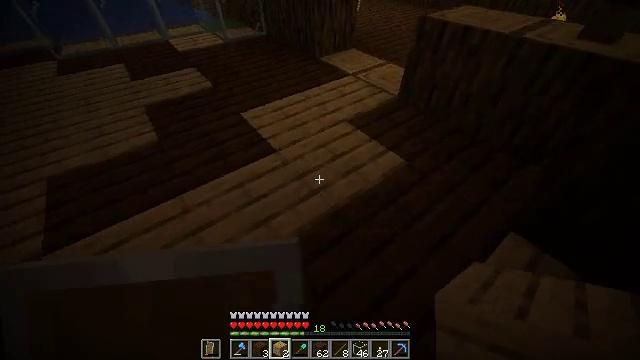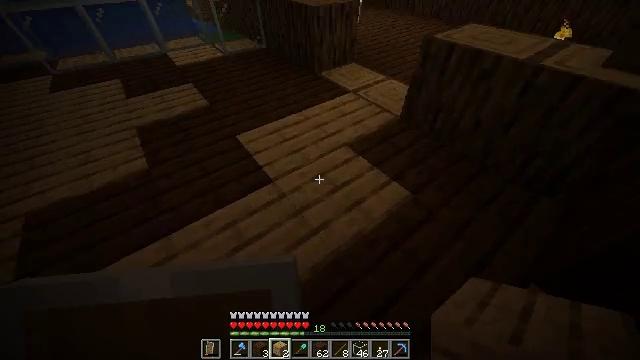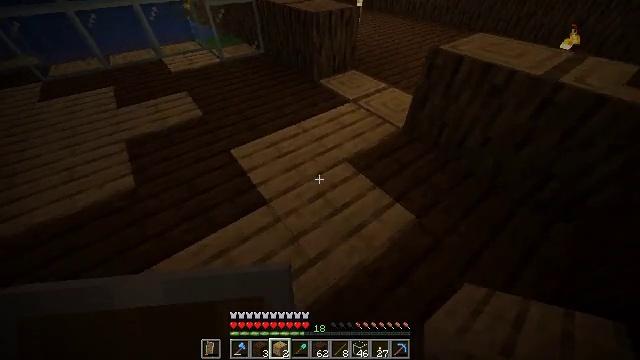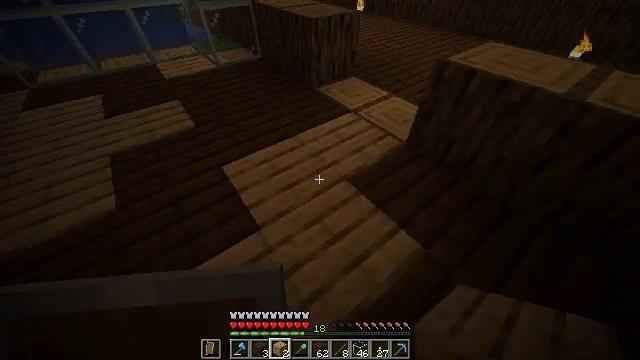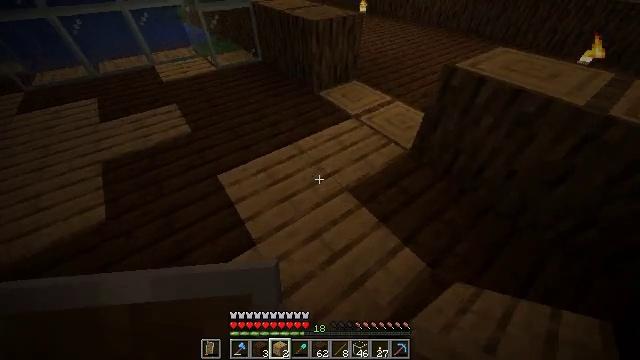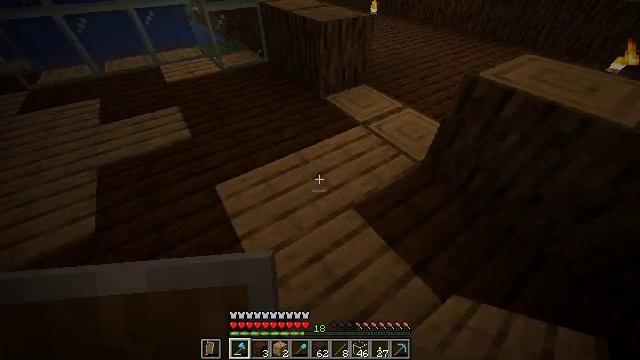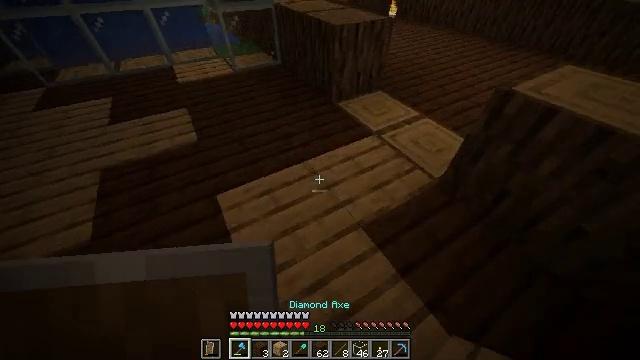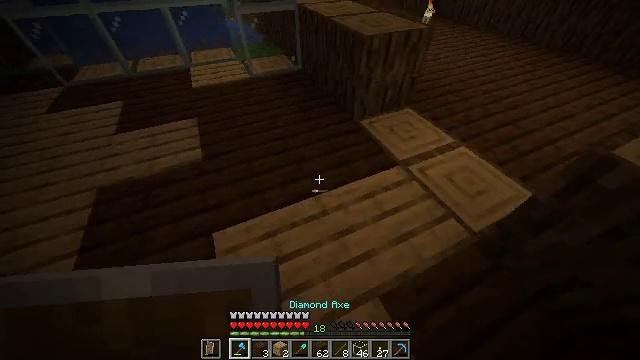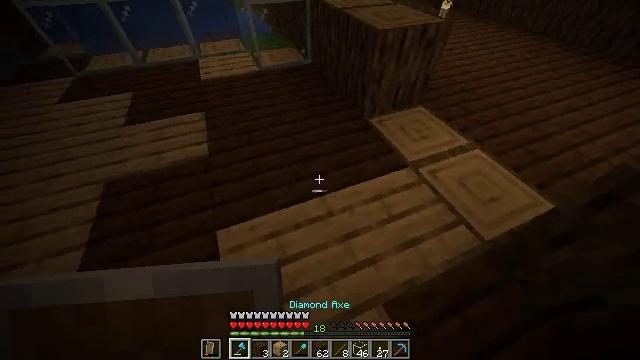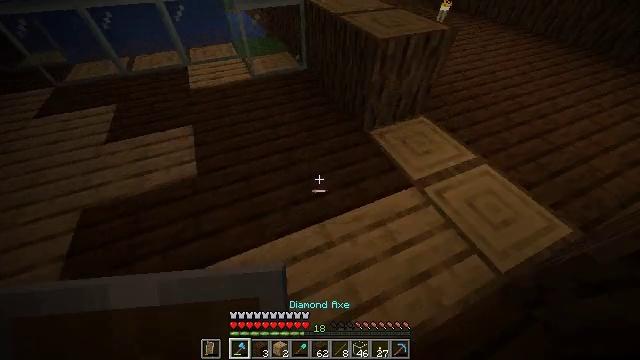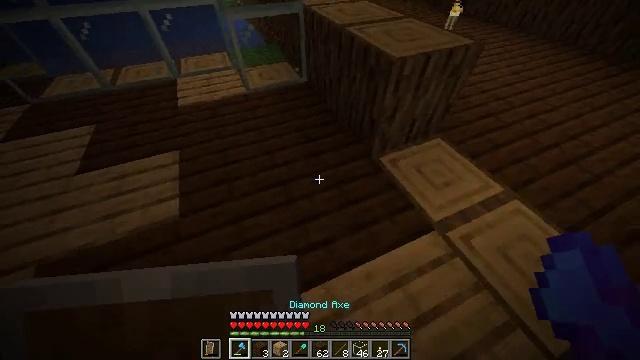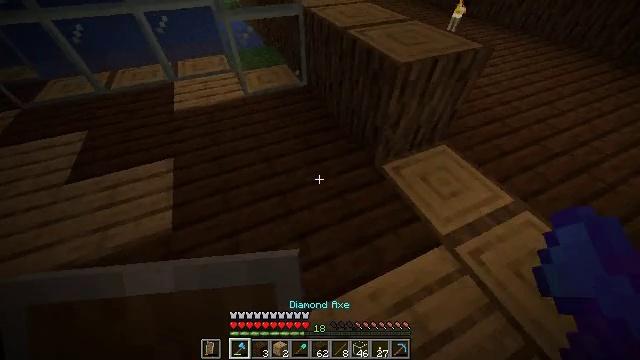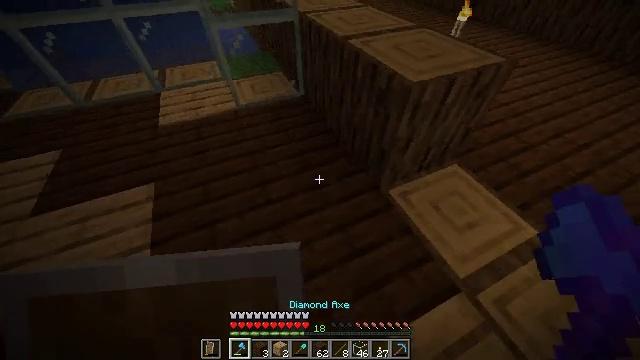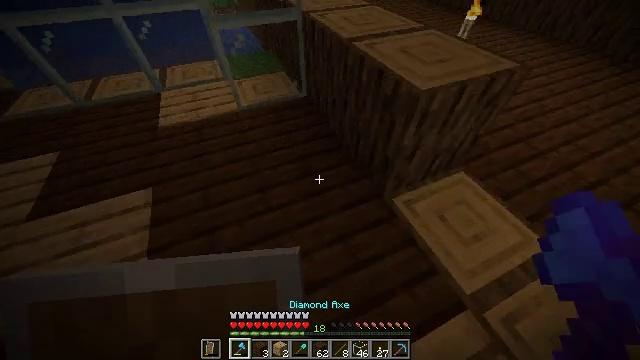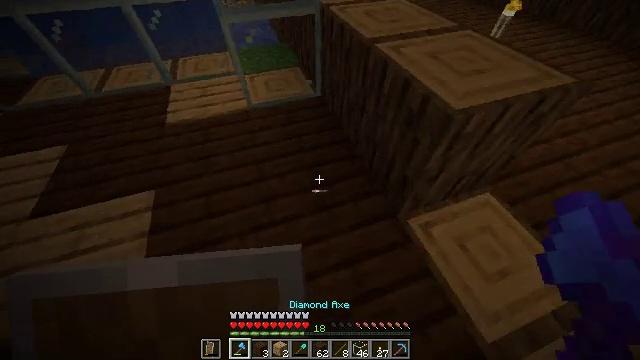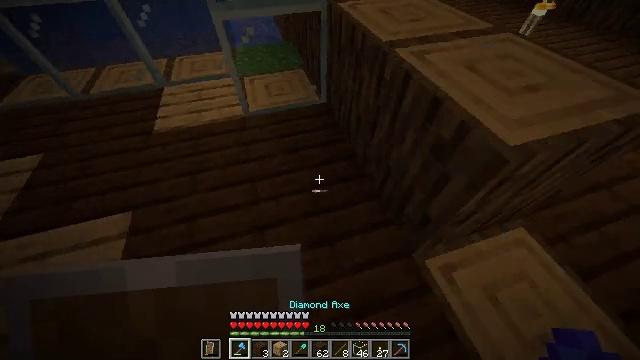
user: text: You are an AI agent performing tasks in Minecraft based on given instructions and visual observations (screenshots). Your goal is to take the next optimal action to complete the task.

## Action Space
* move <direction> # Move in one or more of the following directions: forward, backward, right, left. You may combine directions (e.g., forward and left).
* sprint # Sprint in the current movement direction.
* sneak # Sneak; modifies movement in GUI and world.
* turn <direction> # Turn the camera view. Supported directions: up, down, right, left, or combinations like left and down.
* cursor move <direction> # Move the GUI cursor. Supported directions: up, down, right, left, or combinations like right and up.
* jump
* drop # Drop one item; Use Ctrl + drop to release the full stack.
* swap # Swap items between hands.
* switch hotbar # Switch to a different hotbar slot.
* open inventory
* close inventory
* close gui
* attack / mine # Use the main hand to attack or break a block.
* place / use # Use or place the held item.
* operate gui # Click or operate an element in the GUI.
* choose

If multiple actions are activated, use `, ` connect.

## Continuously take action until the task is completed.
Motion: motion action
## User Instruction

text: Attack the dark oak planks to recycle them.
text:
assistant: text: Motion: move forward
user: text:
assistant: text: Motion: move forward
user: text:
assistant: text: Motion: move forward
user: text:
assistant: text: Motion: move forward
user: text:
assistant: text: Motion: move forward, turn left, switch to hotbar 1
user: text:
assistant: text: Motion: move forward, turn left, switch to hotbar 1
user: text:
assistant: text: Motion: move forward, turn left, switch to hotbar 1
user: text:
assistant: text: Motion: move forward, turn left and down
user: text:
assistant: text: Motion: move forward, turn right
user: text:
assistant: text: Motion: move forward
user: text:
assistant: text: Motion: move forward
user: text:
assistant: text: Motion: move forward
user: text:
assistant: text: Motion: move forward
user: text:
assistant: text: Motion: move forward, sneak, turn left and down
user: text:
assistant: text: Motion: sneak, turn left
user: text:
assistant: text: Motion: move forward, sneak, turn left
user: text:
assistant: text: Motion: move forward, sneak, turn left and up
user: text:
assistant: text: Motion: move forward, sneak, turn left
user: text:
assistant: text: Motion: move forward, sneak
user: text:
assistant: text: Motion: move forward, sneak
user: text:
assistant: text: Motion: move forward, sneak
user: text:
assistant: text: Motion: move forward, sneak, turn down
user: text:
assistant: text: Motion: sneak, turn down
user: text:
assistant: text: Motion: sneak, turn down, attack / mine
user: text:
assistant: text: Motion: sneak, turn down, attack / mine
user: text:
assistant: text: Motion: sneak, attack / mine
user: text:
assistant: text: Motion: sneak, attack / mine
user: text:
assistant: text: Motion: sneak, attack / mine
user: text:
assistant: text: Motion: sneak, attack / mine
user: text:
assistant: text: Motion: sneak, attack / mine